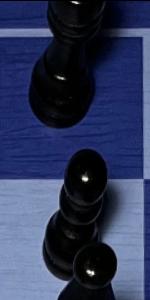
Label: Pawn_Black